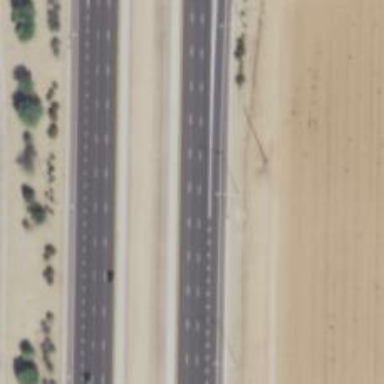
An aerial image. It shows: Motorway junction.